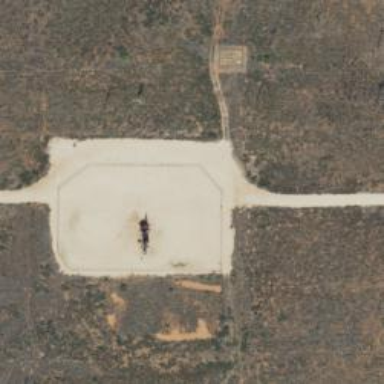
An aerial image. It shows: Petroleum well that is man-made.